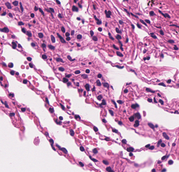
Tumor epithelial tissue: no
Tumor-associated stroma tissue: no
Normal tissue: yes